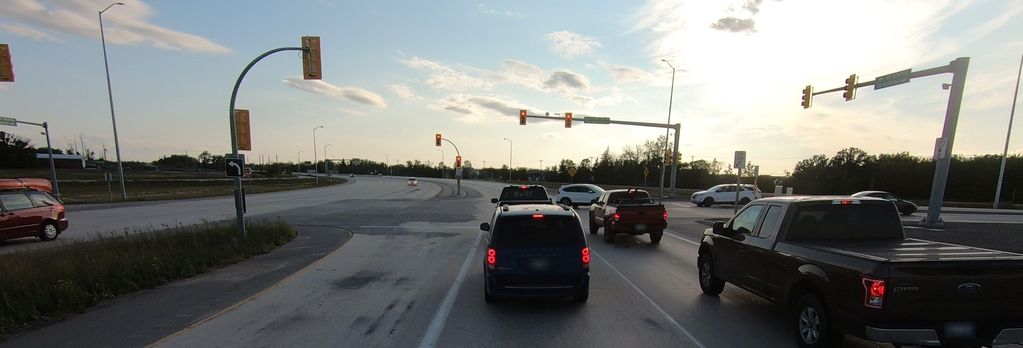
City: winnipeg